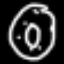
Label: donut